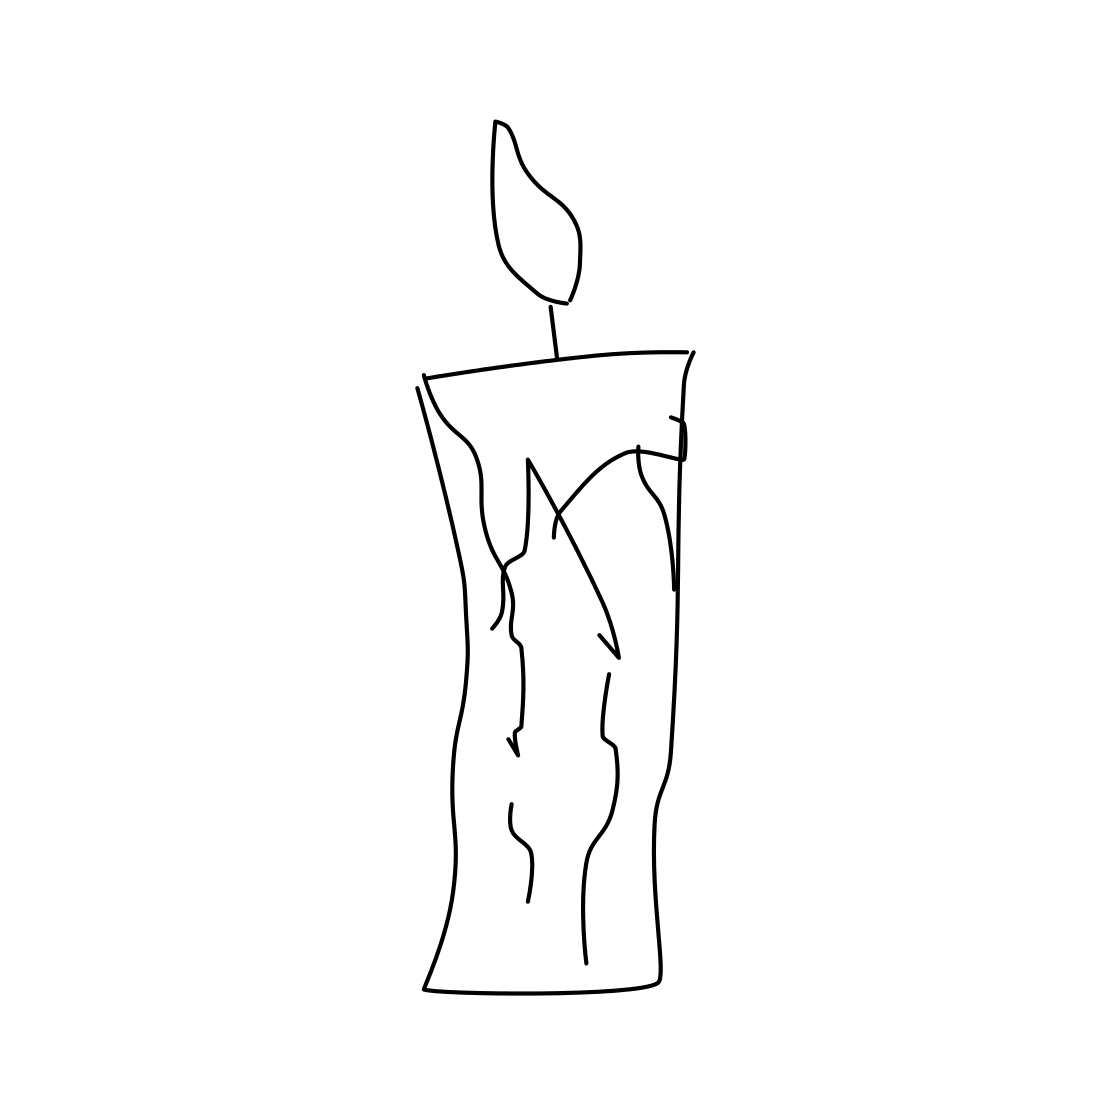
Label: candle